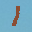
Label: 1